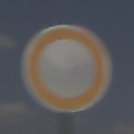
Verkehrszeichen: VerbotFahrzeugeAllerArt
Umgebung: Outdoor, Nature
Tageszeit: Midday
Wetter: PartlyCloudy
Licht: Natural
Jahreszeit: NotSpecified
Kontrast: HighContrast